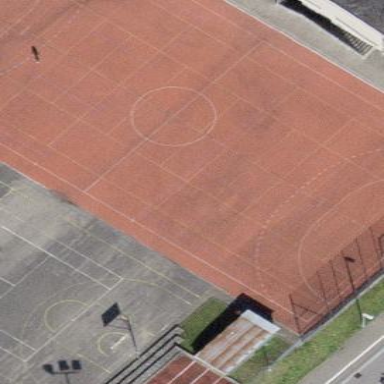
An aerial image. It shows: Pitch for leisure activities.